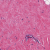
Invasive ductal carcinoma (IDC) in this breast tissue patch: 0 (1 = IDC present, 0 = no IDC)